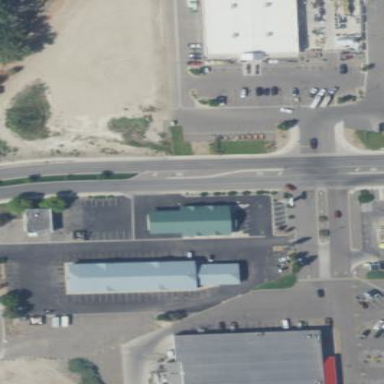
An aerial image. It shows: Parking area.